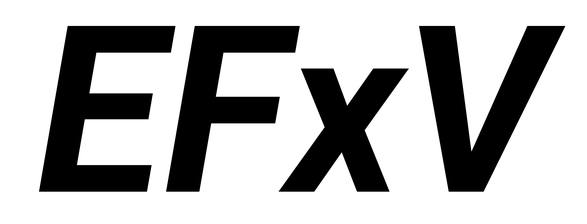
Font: Roboto-Italic_Bold_Italic